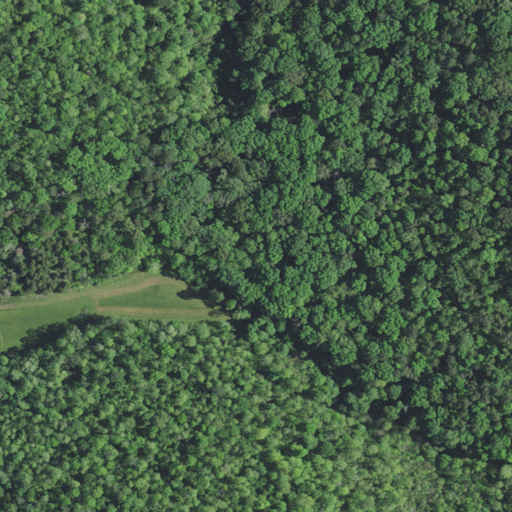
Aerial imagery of valley in Kentucky named Tom Clark Hollow containing deciduous forest, mixed forest, shrub, and pasture